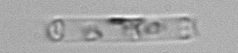
Label: Cerataulina_pelagica